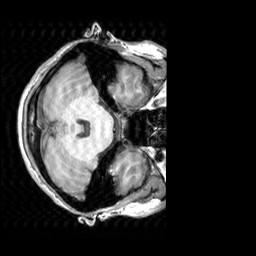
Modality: T1w
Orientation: axial
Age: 25
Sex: female
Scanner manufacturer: siemens
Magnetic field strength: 3 T
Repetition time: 2.3 s
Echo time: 0.00303 s